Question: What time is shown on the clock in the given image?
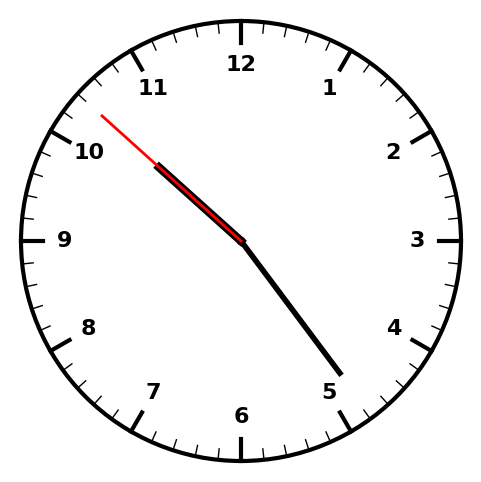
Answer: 10:23:52